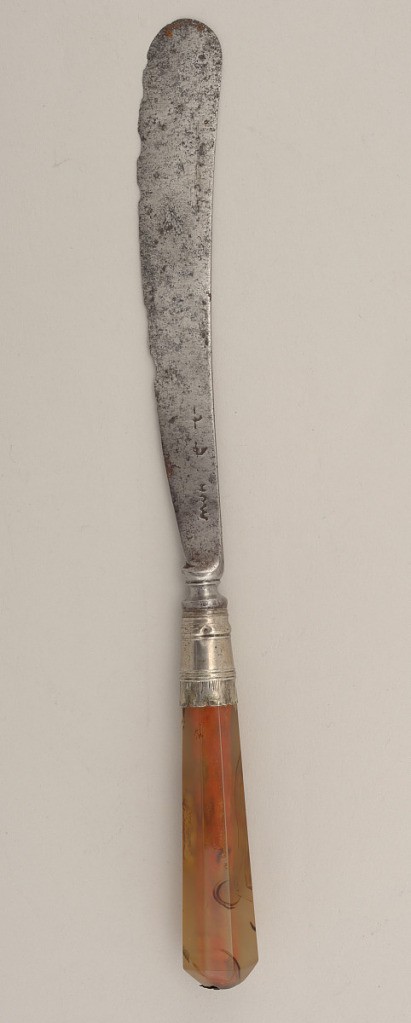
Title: Knife with Agate Handle
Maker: Ephraim How
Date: ca. 1700–25
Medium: steel, silver, agate
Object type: knife
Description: Sabre-shaped blade, plain bolster. Silver ferrule, engraved. Flaring, faceted agate handle, metal pin on top of handle.